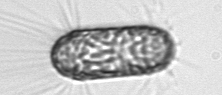
Label: Corethron_hystrix